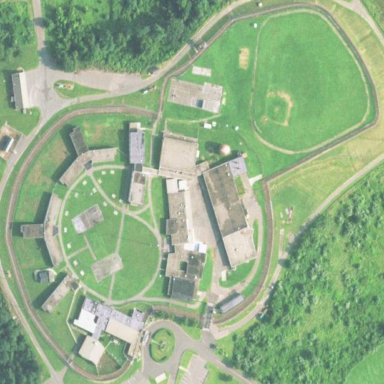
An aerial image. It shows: Prison surrounded by fence.